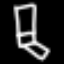
Label: chair